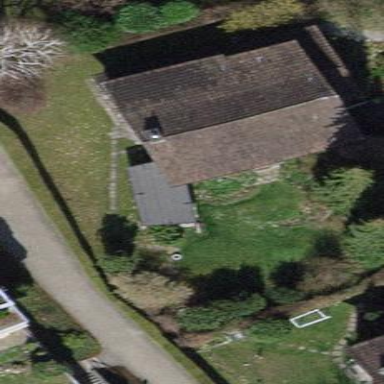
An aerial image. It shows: Detached building.